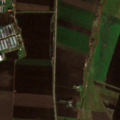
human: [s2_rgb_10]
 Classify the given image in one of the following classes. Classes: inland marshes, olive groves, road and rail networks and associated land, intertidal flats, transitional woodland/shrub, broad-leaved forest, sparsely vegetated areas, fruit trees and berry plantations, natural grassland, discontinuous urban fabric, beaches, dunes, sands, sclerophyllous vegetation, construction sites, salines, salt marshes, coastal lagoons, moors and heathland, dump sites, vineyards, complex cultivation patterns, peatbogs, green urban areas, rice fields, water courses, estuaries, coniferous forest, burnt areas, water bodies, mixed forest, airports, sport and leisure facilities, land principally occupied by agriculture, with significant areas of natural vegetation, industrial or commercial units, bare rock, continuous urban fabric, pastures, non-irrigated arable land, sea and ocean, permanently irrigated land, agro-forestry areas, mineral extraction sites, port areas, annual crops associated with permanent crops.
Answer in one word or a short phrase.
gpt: industrial or commercial units, non-irrigated arable land, pastures